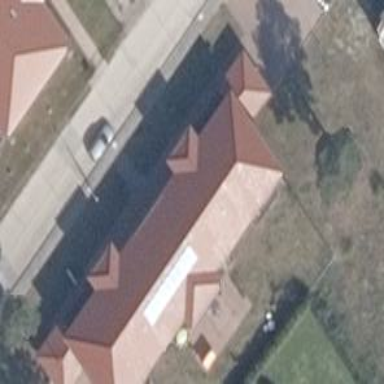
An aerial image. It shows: Nursing home.